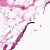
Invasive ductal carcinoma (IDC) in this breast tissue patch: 0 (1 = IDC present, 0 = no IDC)